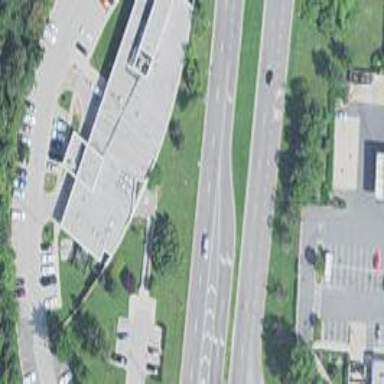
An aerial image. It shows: Police building serving as police amenity.